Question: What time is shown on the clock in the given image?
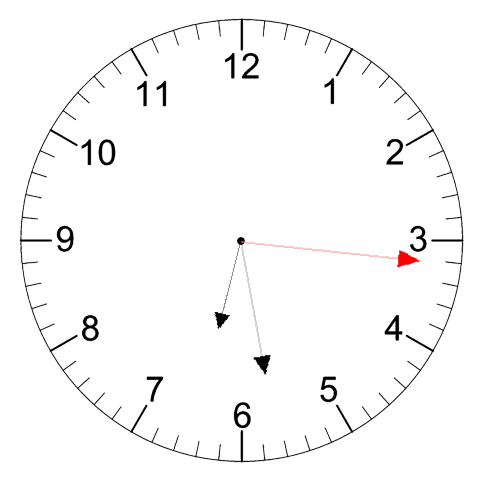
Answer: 06:28:16